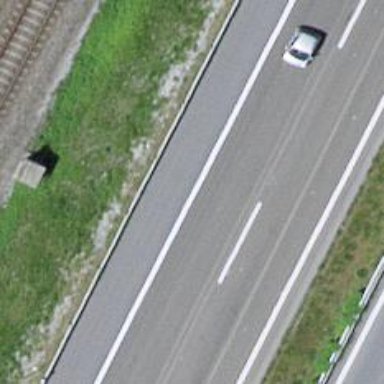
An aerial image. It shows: Asphalt motorway.